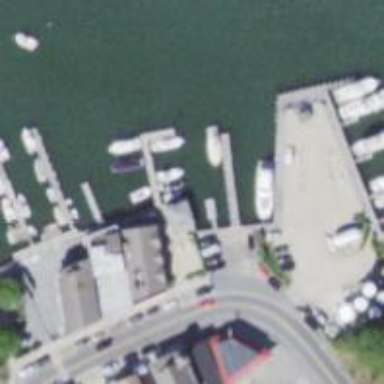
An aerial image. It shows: Man-made pier.